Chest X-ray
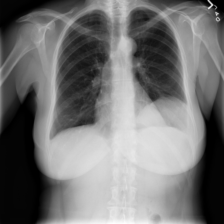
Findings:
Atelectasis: negative
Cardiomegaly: negative
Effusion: negative
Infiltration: negative
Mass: negative
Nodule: negative
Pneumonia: negative
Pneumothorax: negative
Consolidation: negative
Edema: negative
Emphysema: negative
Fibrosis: negative
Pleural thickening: negative
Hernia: negative